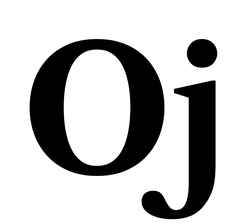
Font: LibreCaslonText_Bold